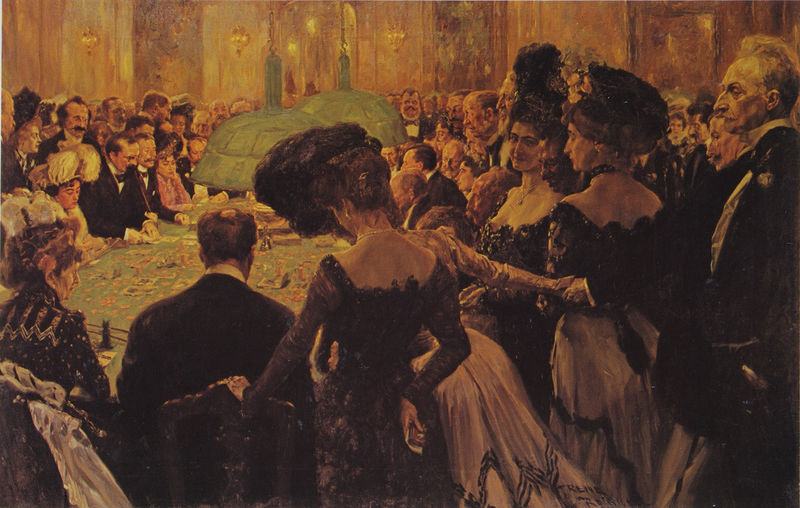
Titel: In Monte Carlo
Künstler: René Reinicke
Standort: Hannover
Institution: Niedersächsische Landesgalerie
Schlagwörter: blau, gemälde, gruppe, hand, mann, schatten, weiß, frauen, gelb, grün, impressionismus, menschen, ocker, abend, blumen, braun, bunt, damen, elegant, frau, frisur, hut, hüte, kleid, kleider, köpfe, lampe, lampen, licht, lichter, männer, nase, ohrring, paris, profil, raum, rücken, schwarz, stuhl, stühle, tisch, blick, dame, schirm, ball, beige, fest, gesellschaft, herren, party, versammlung, anzug, bart, feier, hemd, wand, arm, federn, halten, kragen, spitze, steine, herr, spiegel, tischdecke, öl, hütte, reich, innen, paar, dekollete, perlen, rosa, vornehm, rückenansicht, lampenschirm, lampenschirme, lehne, spieler, halsband, röcke, zuschauer, kette, weis, saal, essen, frack, tafel, salon, glücksspiel, karten, spielen, glanz, glatze, kerzen, leuchter, lüster, menzel, fliege, perlenkette, abendkleid, abendkleider, halle, konzentration, spiel, geld, rückenfiguren, kerzenlicht, karte, bankett, wohlhabend, leid, smoking, reichtum, lich, prunk, spaß, spieltisch, poker, abendgesellschaft, blic, casino, fut, gitons, gittons, groupier, grupier, high society, kasino, monte carlo, roulette, spielbank, spielsaal, spielsteine, resignation, tiffany, abendrobe, feine gesellschaft, perlohrring, dinner, juwelen, spielsalon, partey, kerzem, feie, innneraum, jetons, spielkasino